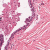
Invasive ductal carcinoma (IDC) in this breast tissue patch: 0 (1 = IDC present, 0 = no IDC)